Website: home-depot
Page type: customer-info-address
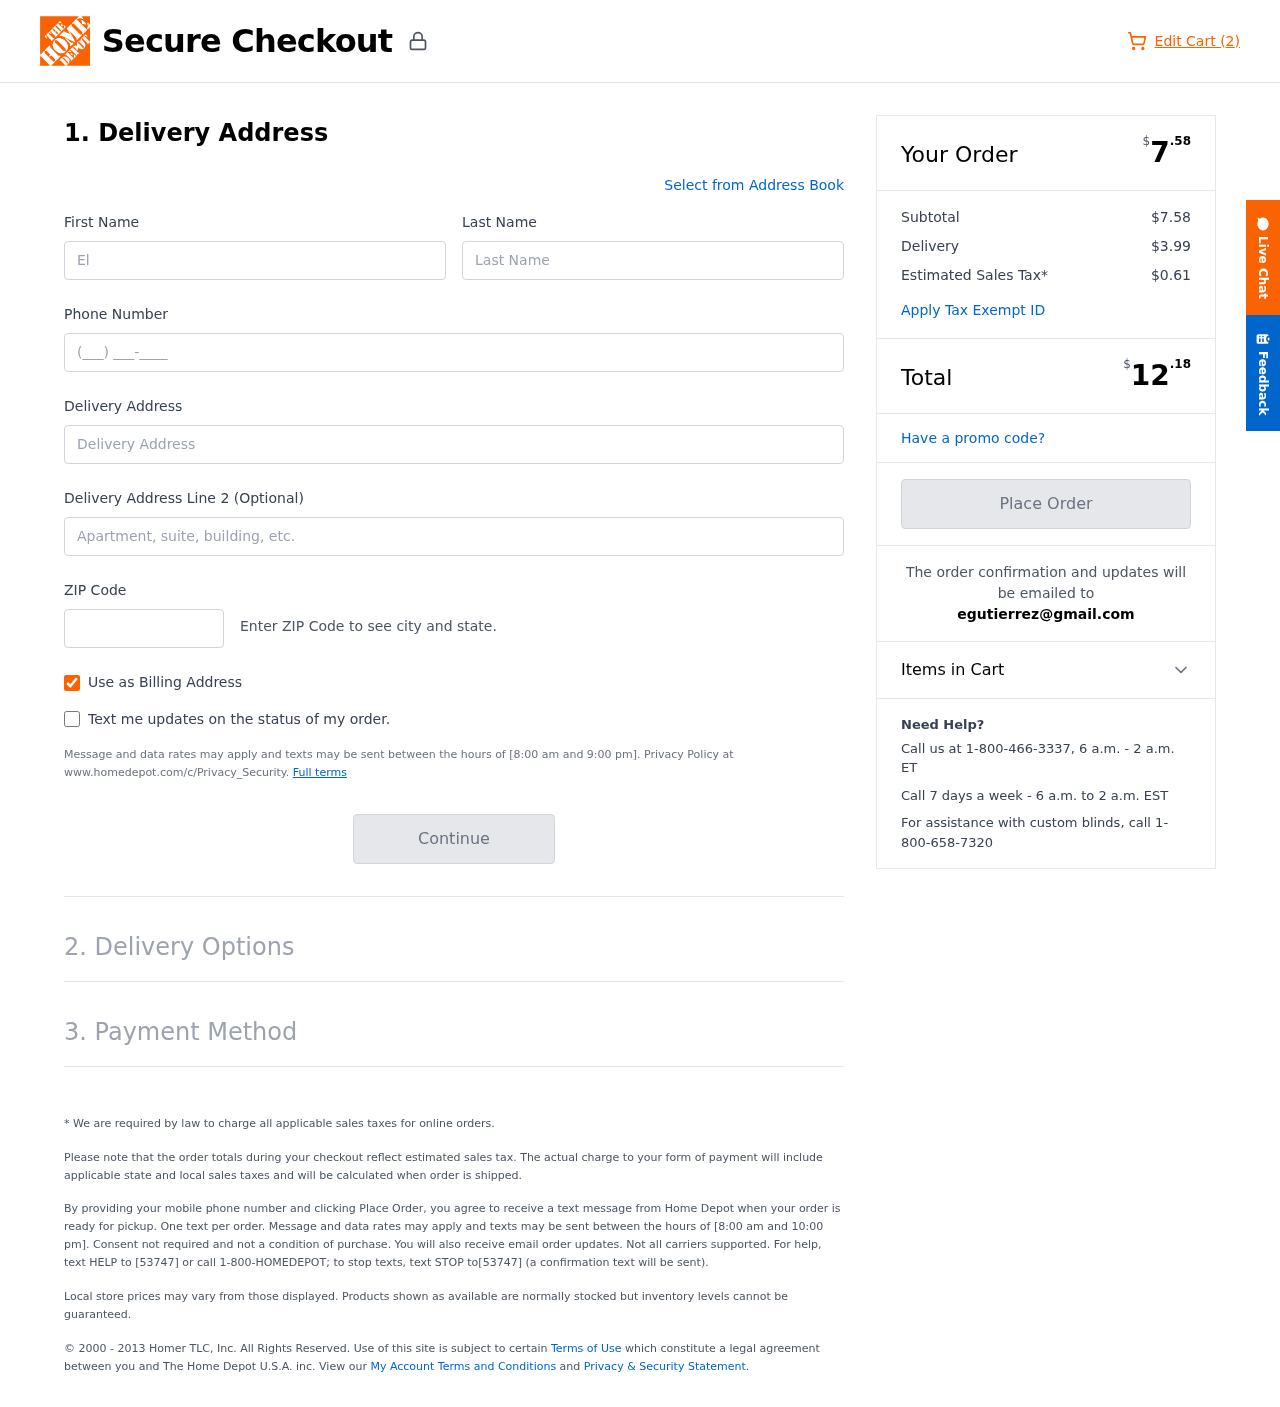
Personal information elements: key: PII_EMAIL
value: egutierrez@gmail.com
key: PII_FIRSTNAME
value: Elizabeth
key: PII_LASTNAME
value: Gutierrez
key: PII_PHONE
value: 4284234429
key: PII_POSTCODE
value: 91152
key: PII_STREET
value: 989 Nicholas Crescent
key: PII_STREET2
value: Apt. 372
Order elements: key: ORDER_NUM_ITEMS
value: Edit Cart (2)
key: ORDER_SUBTOTAL_HEADER
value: $7.58
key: ORDER_SUBTOTAL
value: $7.58
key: ORDER_SHIPPING_COST
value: $3.99
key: ORDER_TAX
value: $0.61
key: ORDER_TOTAL2
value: $12.18